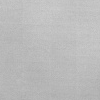
Atmospheric dust classification: dusty